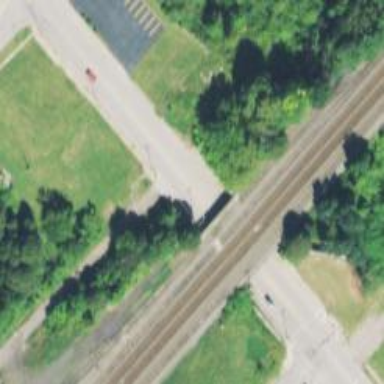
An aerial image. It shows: Abandoned railway.